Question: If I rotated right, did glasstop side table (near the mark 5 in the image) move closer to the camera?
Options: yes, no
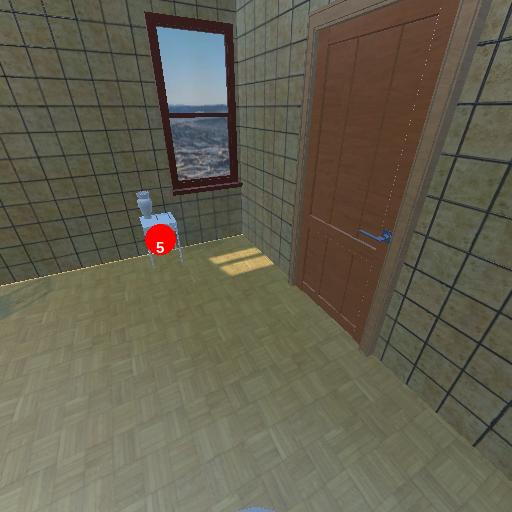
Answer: yes